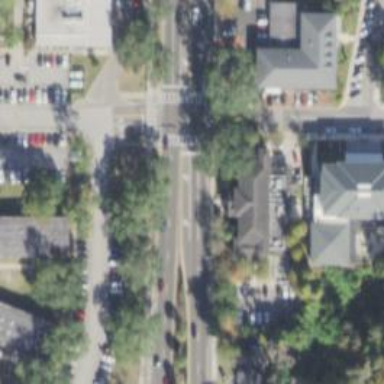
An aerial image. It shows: Marked road crossing.